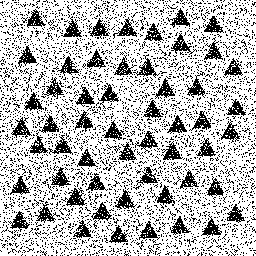
Squares: 0
Triangles: 55
Stars: 0
Total shapes: 55